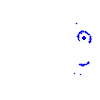
Particle: proton